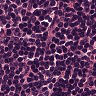
Metastatic tissue present: no